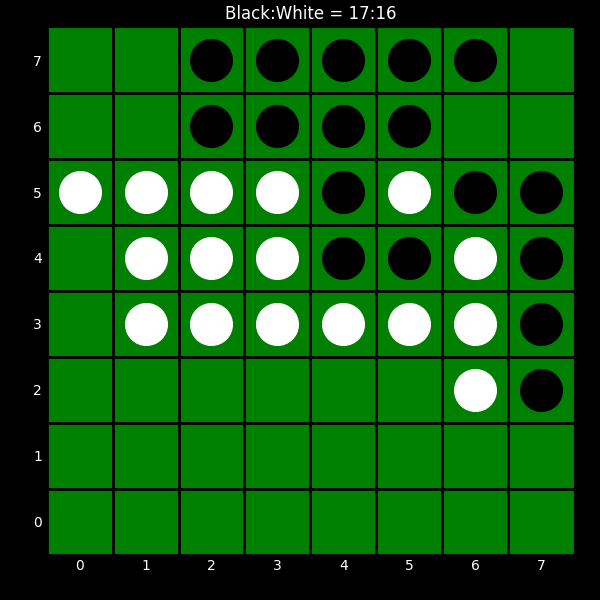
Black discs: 17
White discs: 16